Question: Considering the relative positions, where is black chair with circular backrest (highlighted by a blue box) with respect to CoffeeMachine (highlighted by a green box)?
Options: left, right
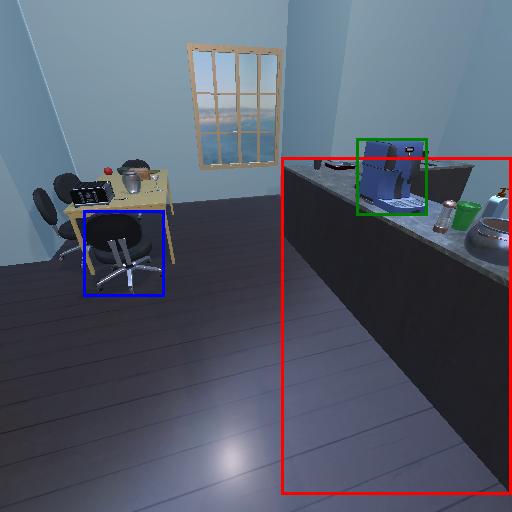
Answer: left